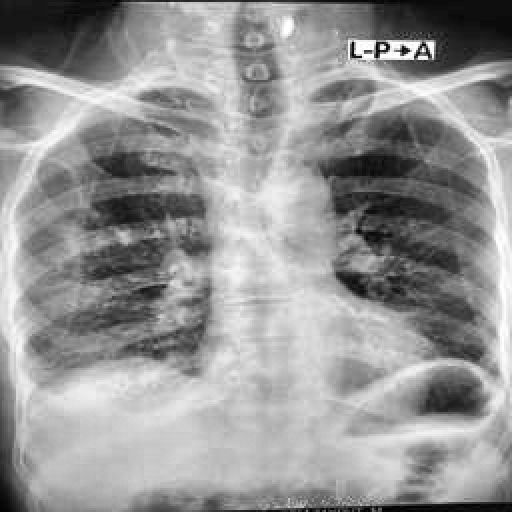
Finding: TUBERCULOSIS